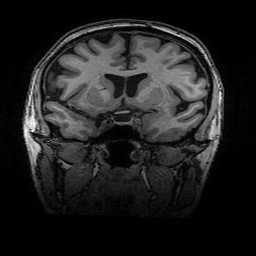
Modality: T1w
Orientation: sagittal
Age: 75
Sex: female
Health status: healthy
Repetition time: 2.53 s
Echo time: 0.0034 s